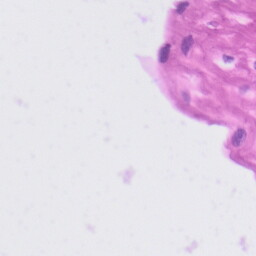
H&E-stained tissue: Tonsil